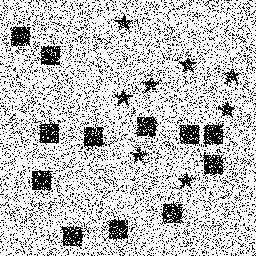
Squares: 12
Triangles: 0
Stars: 8
Total shapes: 20